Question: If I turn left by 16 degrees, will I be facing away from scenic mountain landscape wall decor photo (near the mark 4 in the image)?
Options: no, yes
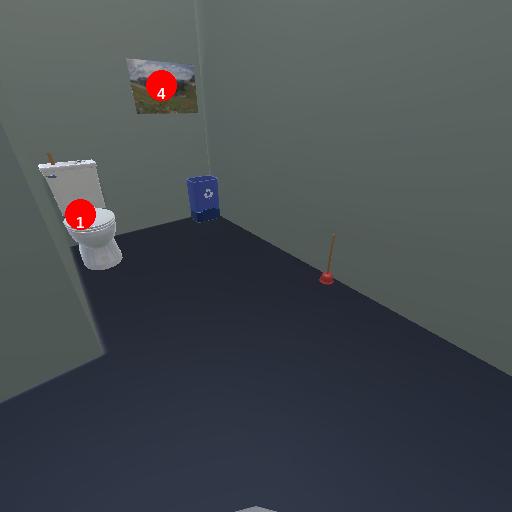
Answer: no